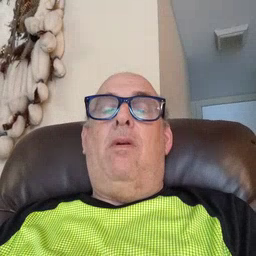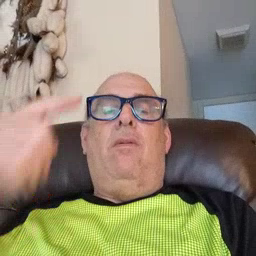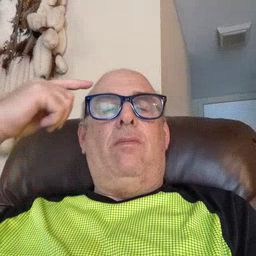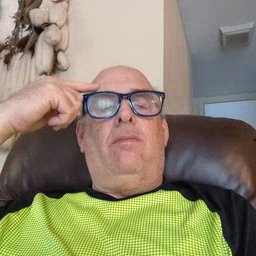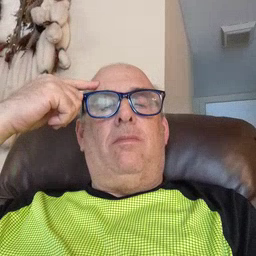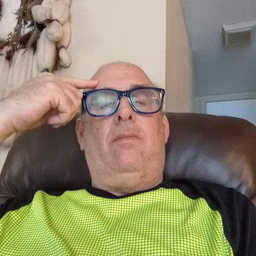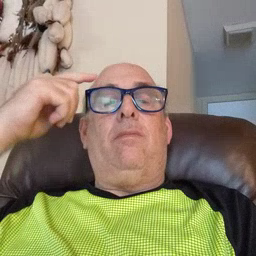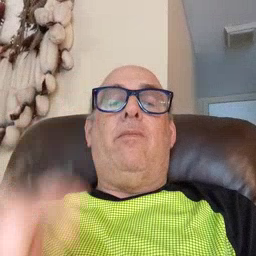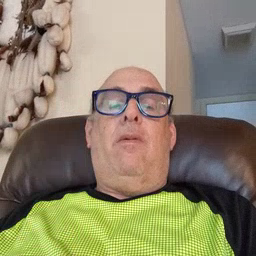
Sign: think